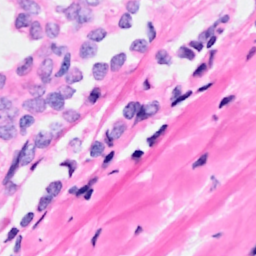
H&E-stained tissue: Breast